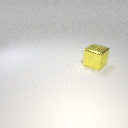
large yellow metal cube